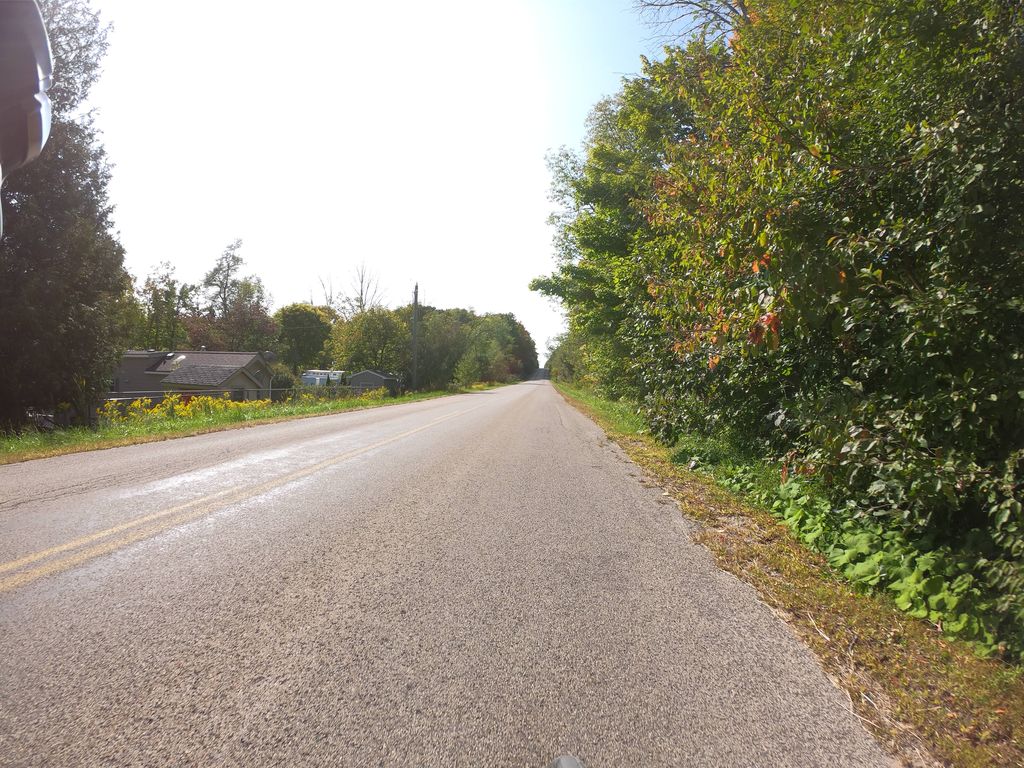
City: kitchener-waterloo